Interaction volume radius: 5 \u00c5
Interaction volume height: 10 \u00c5
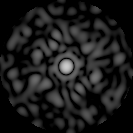
Disorder parameter: 0.7825